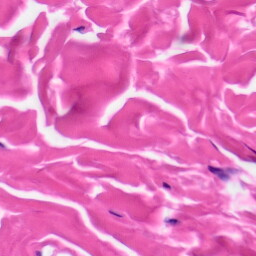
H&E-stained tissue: Skin